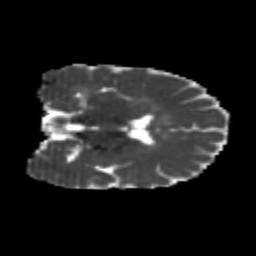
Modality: MD
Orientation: coronal
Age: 22
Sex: female
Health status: healthy
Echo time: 0.074 s